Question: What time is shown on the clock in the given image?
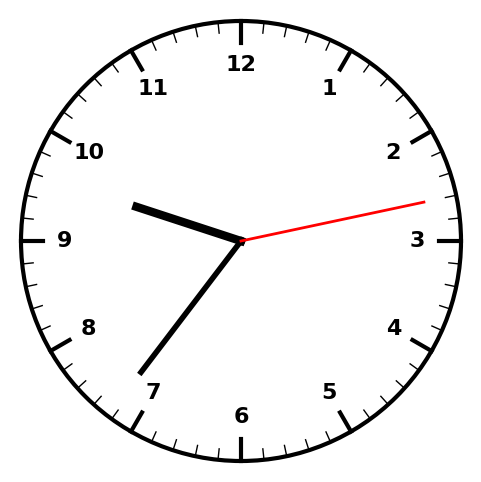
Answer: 09:36:13